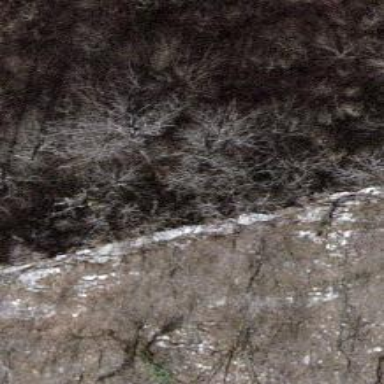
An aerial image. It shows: Natural cliff.